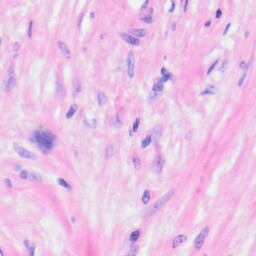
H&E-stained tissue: Kidney